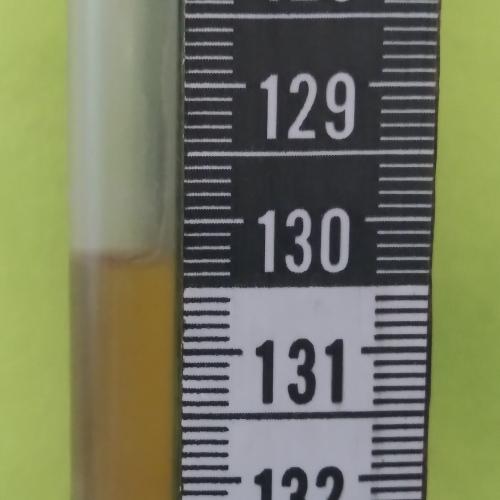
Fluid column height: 130.3 cm